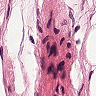
Metastatic tissue present: no